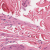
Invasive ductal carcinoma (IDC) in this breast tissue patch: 0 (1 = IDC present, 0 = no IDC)